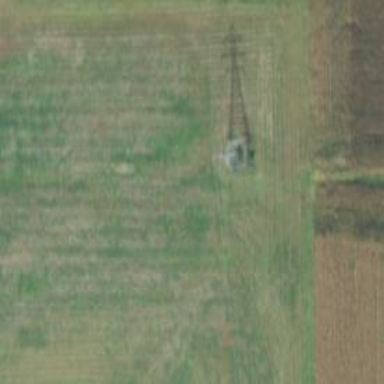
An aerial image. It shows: Lattice structure tower used for power distribution.